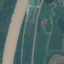
Land use / land cover: River